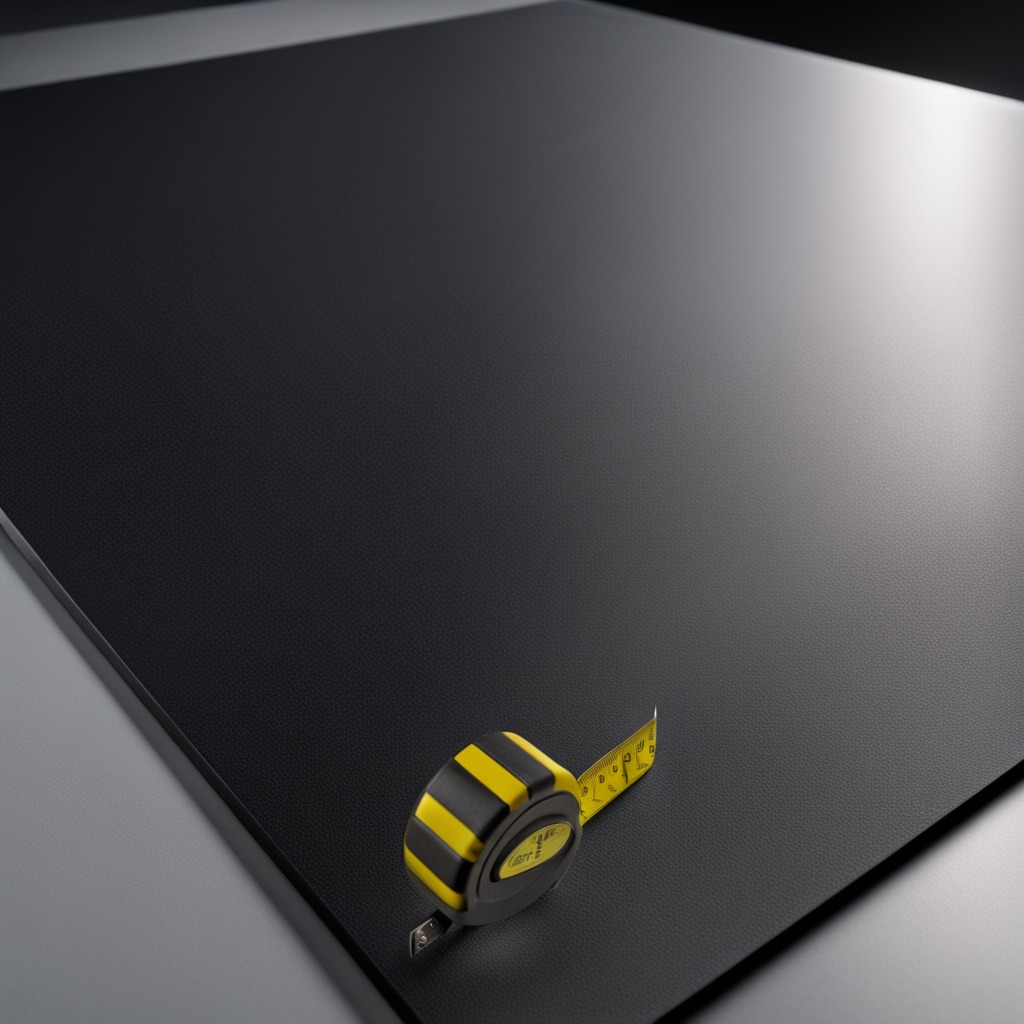
A measuring tape is lying on a clean granite tabletop covered with a black rubber mat inside a workshop under bright overhead lighting crisp shadows high clarity worn but beneath the mat